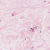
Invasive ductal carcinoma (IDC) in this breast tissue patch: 0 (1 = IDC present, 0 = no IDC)